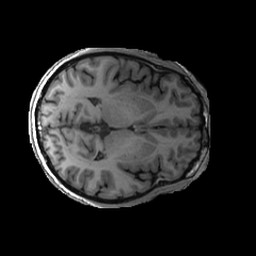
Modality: T1w
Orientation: axial
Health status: ill
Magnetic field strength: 3 T